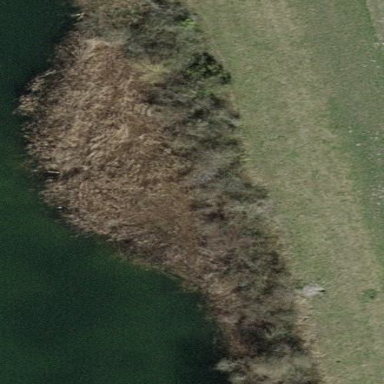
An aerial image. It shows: Reedbed in wetland area.